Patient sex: F
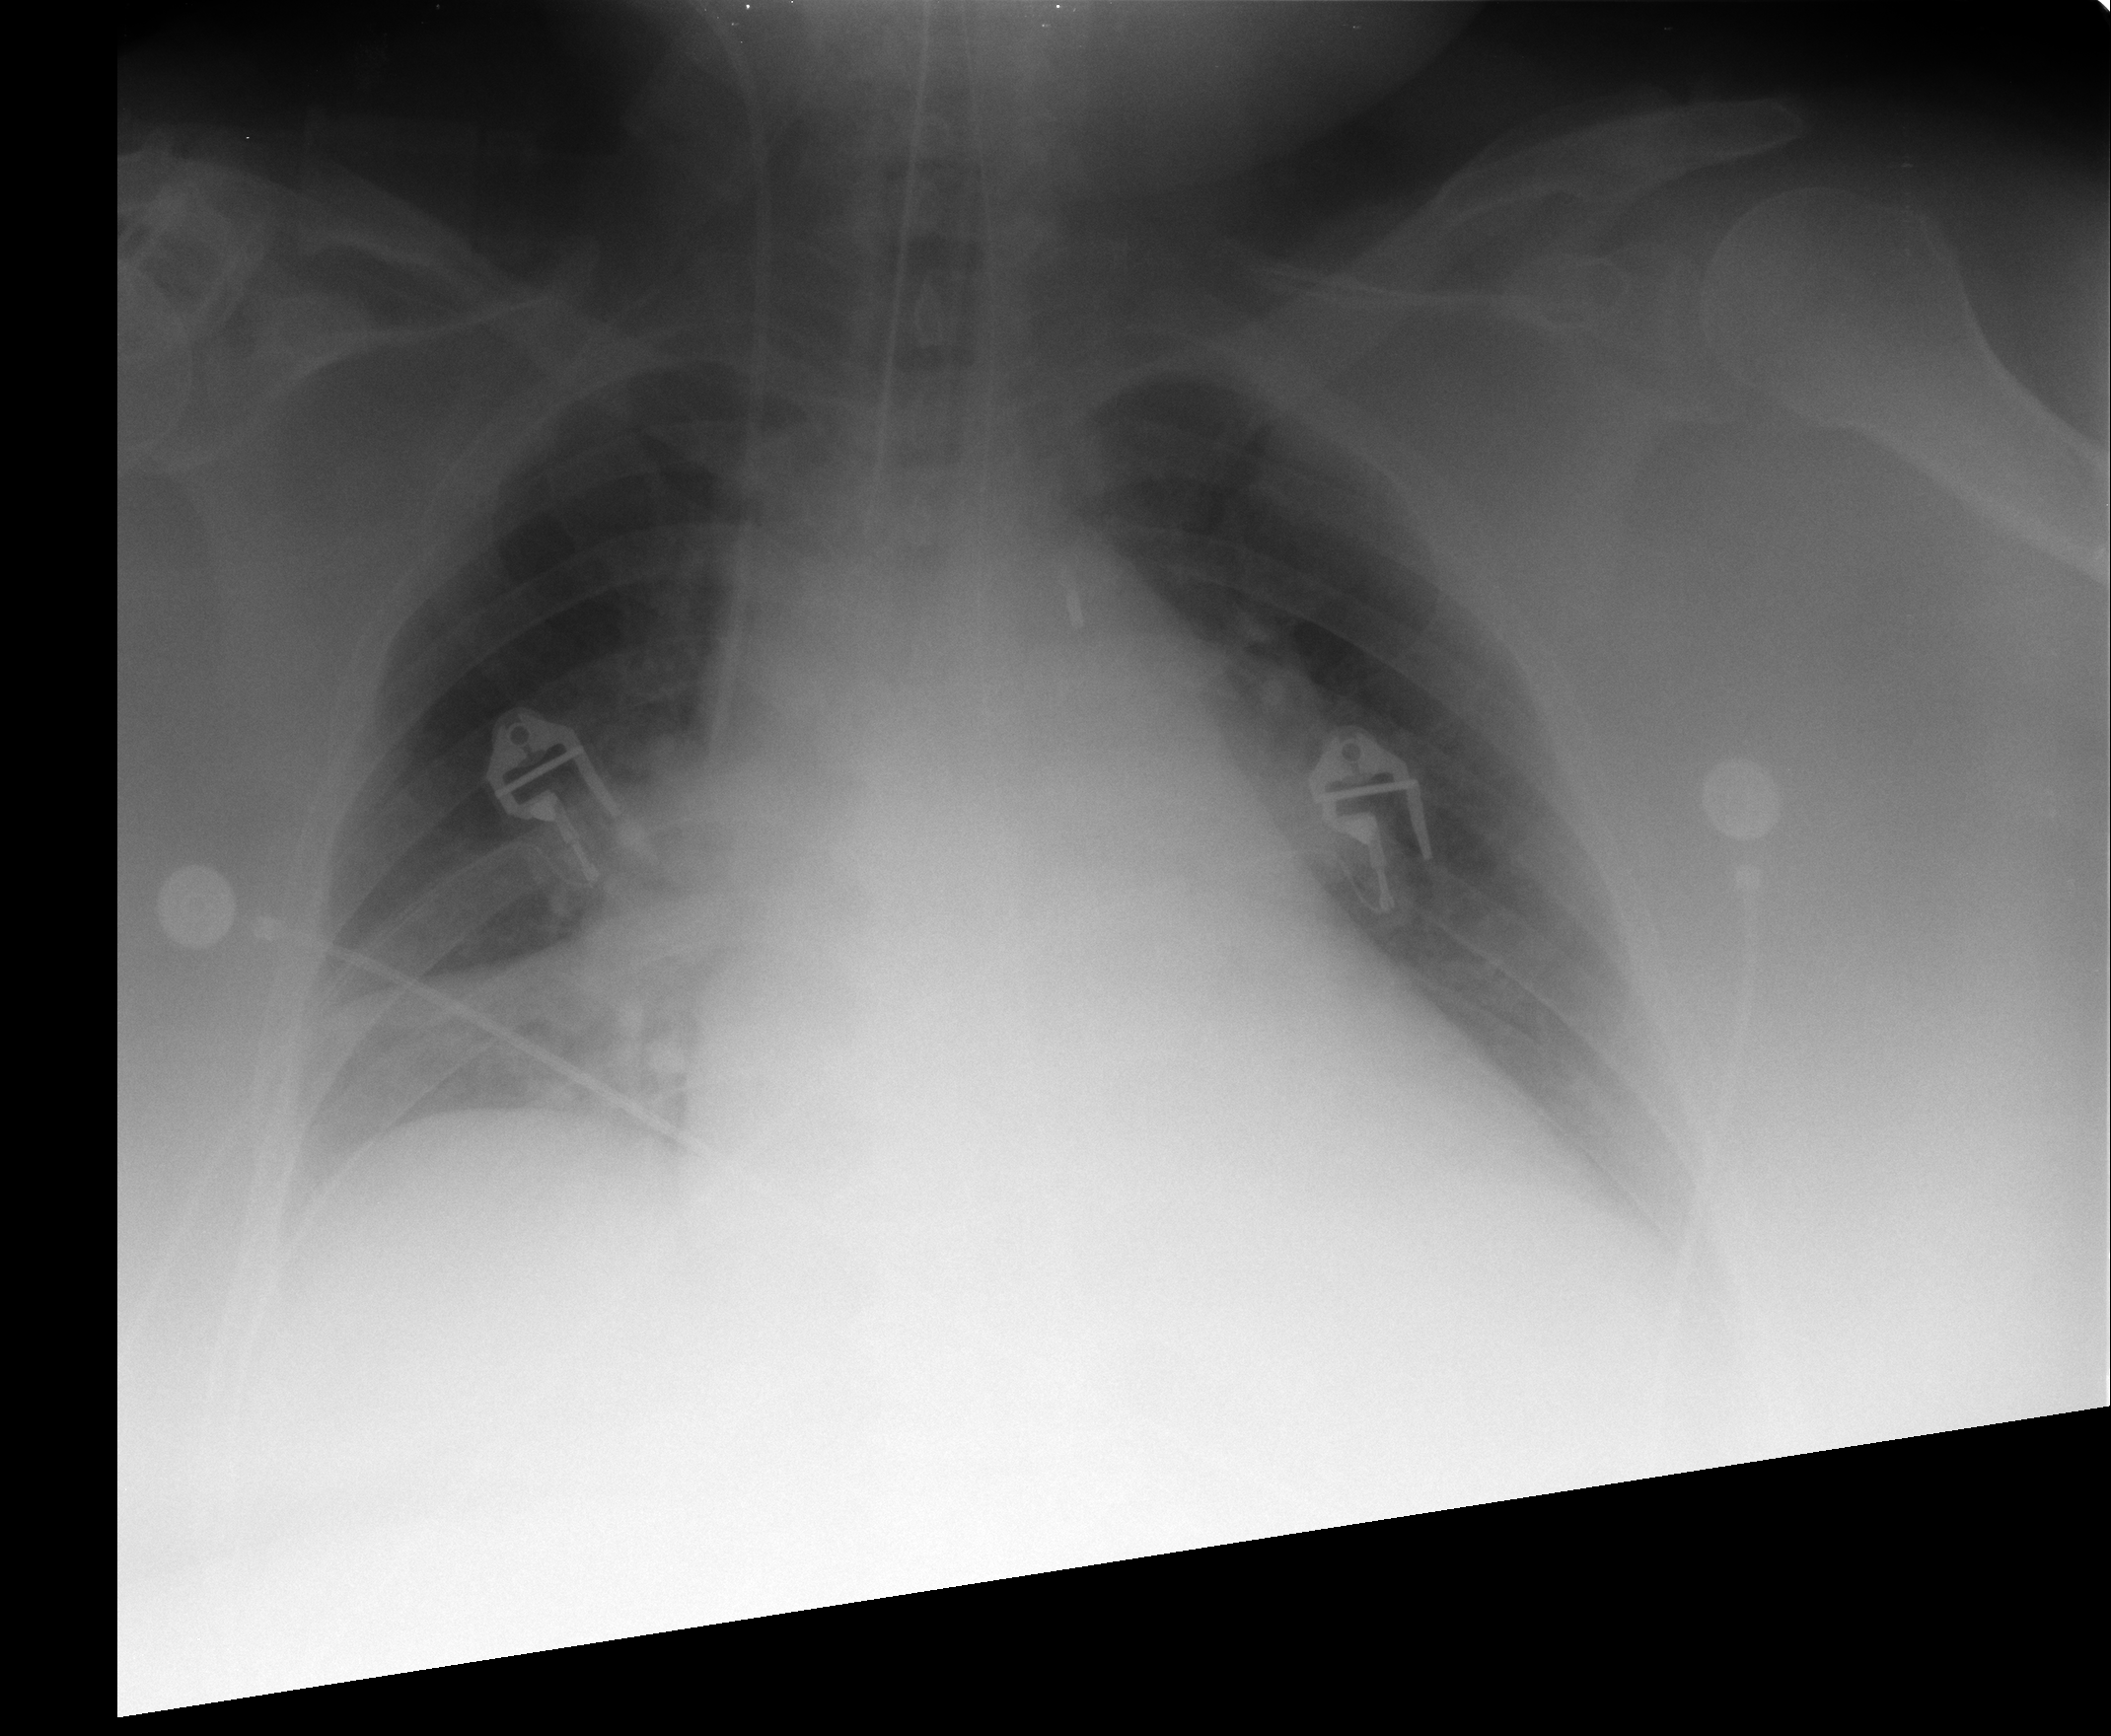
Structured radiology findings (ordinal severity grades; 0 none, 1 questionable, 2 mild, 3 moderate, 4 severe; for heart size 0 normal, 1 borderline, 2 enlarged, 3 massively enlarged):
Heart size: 2
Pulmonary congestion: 2
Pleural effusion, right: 0
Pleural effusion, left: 2
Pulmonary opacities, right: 0
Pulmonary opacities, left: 0
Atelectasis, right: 2
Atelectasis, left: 2